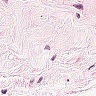
Metastatic tissue present: no